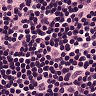
Metastatic tissue present: no